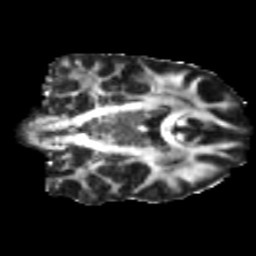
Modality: FA
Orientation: coronal
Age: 46
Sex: male
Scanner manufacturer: siemens
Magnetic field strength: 3 T
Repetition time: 5 s
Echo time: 0.092 s